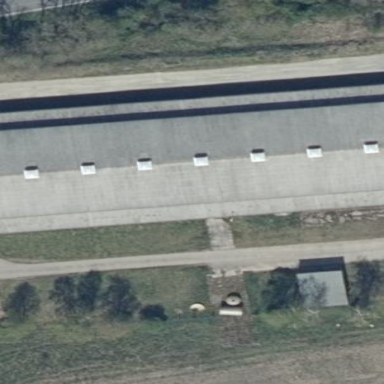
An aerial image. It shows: Building with gabled roof. The roof is grey in color and oriented along the building.